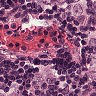
Metastatic tissue present: yes